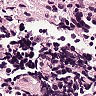
Metastatic tissue present: no